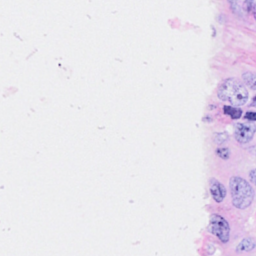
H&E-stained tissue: Breast